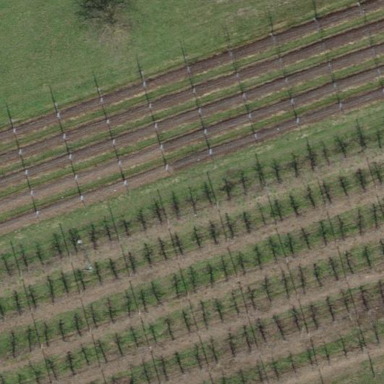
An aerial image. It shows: Orchard.